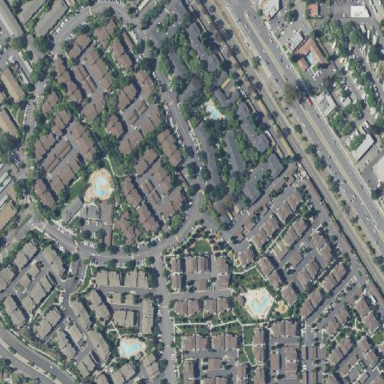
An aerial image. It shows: Residential area with apartments.